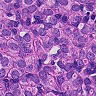
Metastatic tissue present: yes